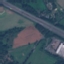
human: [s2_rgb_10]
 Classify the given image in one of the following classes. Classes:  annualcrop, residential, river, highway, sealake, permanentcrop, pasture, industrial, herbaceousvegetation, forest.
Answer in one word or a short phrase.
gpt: Highway